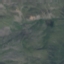
Land use / land cover: HerbaceousVegetation